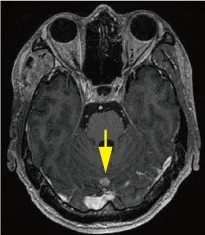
(D-F) Magnetic resonance images showing multiple intracranial lesions (arrow) 1 month after the first craniotomy.
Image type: radiology (mri)